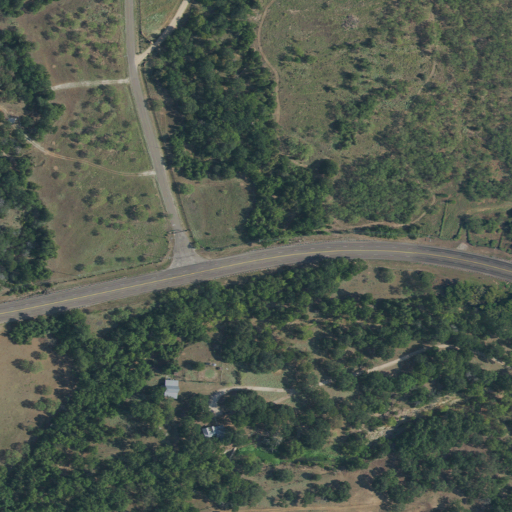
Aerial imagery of valley in Texas named Dog Hollow containing evergreen forest, grassland, shrub, open development, deciduous forest, low intensity development, woody wetlands, and medium intensity development